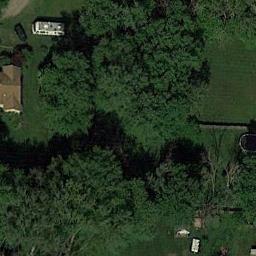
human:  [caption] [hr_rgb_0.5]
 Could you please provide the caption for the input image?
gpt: There are several trees on this land .

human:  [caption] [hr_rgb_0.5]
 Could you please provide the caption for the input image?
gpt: The forest is on the grass .

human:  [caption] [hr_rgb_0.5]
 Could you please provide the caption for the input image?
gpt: A house with gray roof and a white  car beside the forest .

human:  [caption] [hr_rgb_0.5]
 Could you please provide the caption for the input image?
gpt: The forest with some dark green trees and some houses is surrounded by the lawn .

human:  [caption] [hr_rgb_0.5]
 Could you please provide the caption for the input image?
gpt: A forest with a brown building and some lawns .